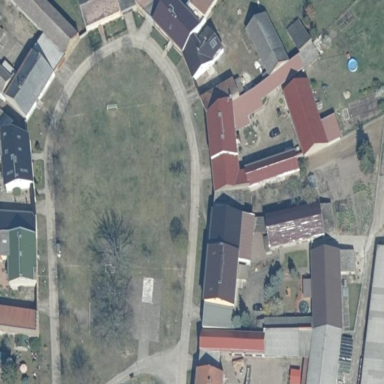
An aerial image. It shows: Village green area.